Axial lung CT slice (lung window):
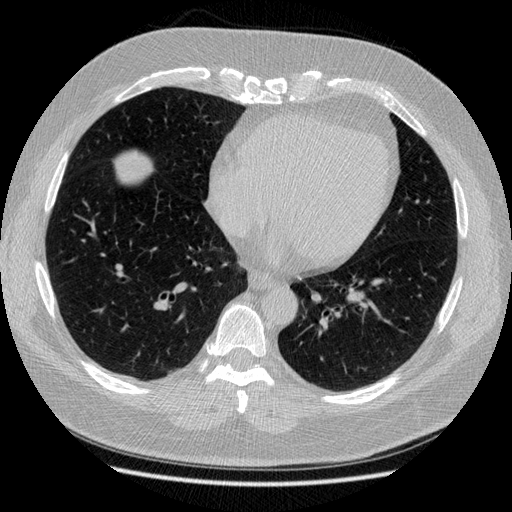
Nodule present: no